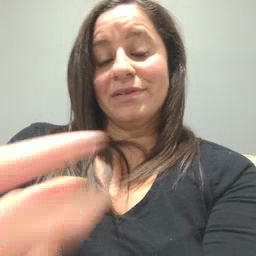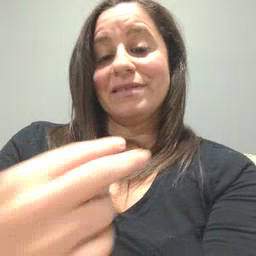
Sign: stuck